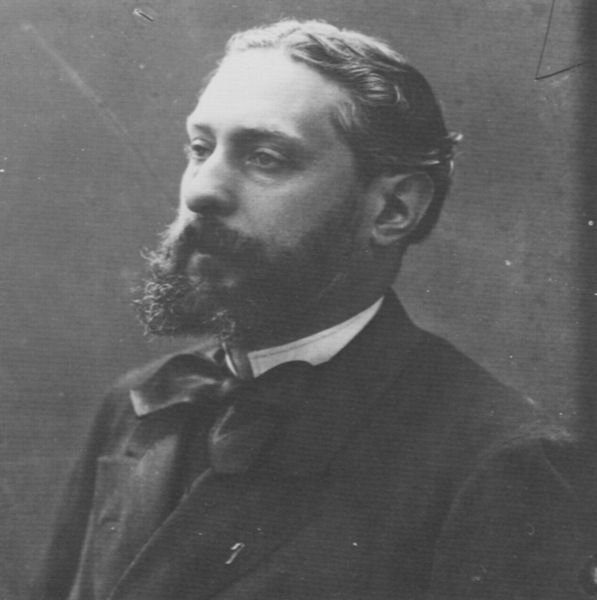
Titel: Sully Prudhomme (1839–1907), Dichter
Künstler: Atelier Nadar
Schlagwörter: mann, schatten, weiß, frisur, grau, haar, hintergrund, licht, mund, nase, ohr, schwarz, blick, schleife, bart, augen, kragen, mensch, vollbart, herr, lippen, schulter, brauen, büste, glanz, pupillen, wange, revers, wimpern, foto, fotografie, photographie, schwarzweiß, photo, schläfe, halbprofil, aufnahme, kratzer